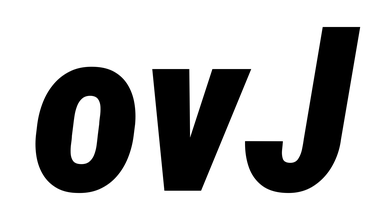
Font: Roboto-Italic_Condensed_Black_Italic